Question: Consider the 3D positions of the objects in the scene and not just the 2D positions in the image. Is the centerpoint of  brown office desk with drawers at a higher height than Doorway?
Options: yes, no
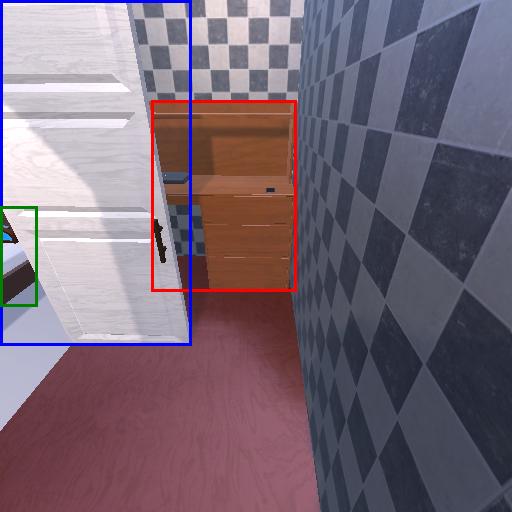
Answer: yes